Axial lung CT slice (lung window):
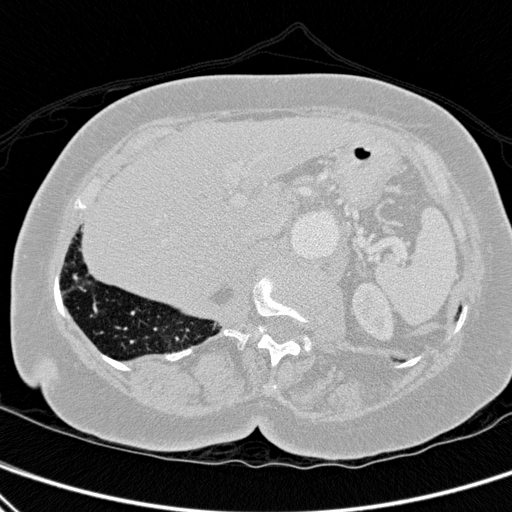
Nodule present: no